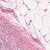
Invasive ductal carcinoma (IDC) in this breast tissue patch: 1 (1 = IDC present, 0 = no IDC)